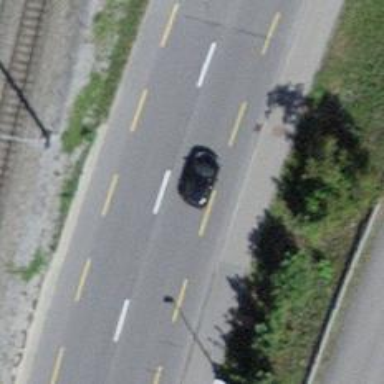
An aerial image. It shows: Primary highway with asphalt surface and designated lane for cyclists.